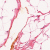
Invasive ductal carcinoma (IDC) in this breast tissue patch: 0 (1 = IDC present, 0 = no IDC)